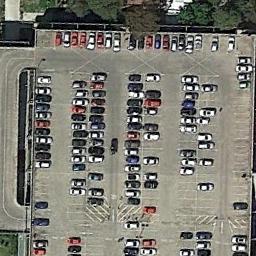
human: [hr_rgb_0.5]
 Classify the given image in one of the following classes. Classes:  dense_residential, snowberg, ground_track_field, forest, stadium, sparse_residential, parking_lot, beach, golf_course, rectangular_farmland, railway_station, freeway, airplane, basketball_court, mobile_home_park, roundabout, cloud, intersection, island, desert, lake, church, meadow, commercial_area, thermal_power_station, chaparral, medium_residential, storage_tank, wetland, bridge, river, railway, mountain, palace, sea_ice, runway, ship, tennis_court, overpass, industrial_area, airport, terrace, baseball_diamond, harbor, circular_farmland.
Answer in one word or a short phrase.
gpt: parking_lot